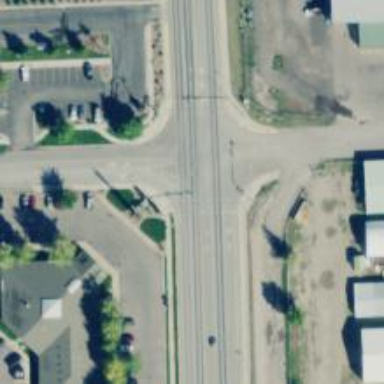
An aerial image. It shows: Marked crossing on footway.